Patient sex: F
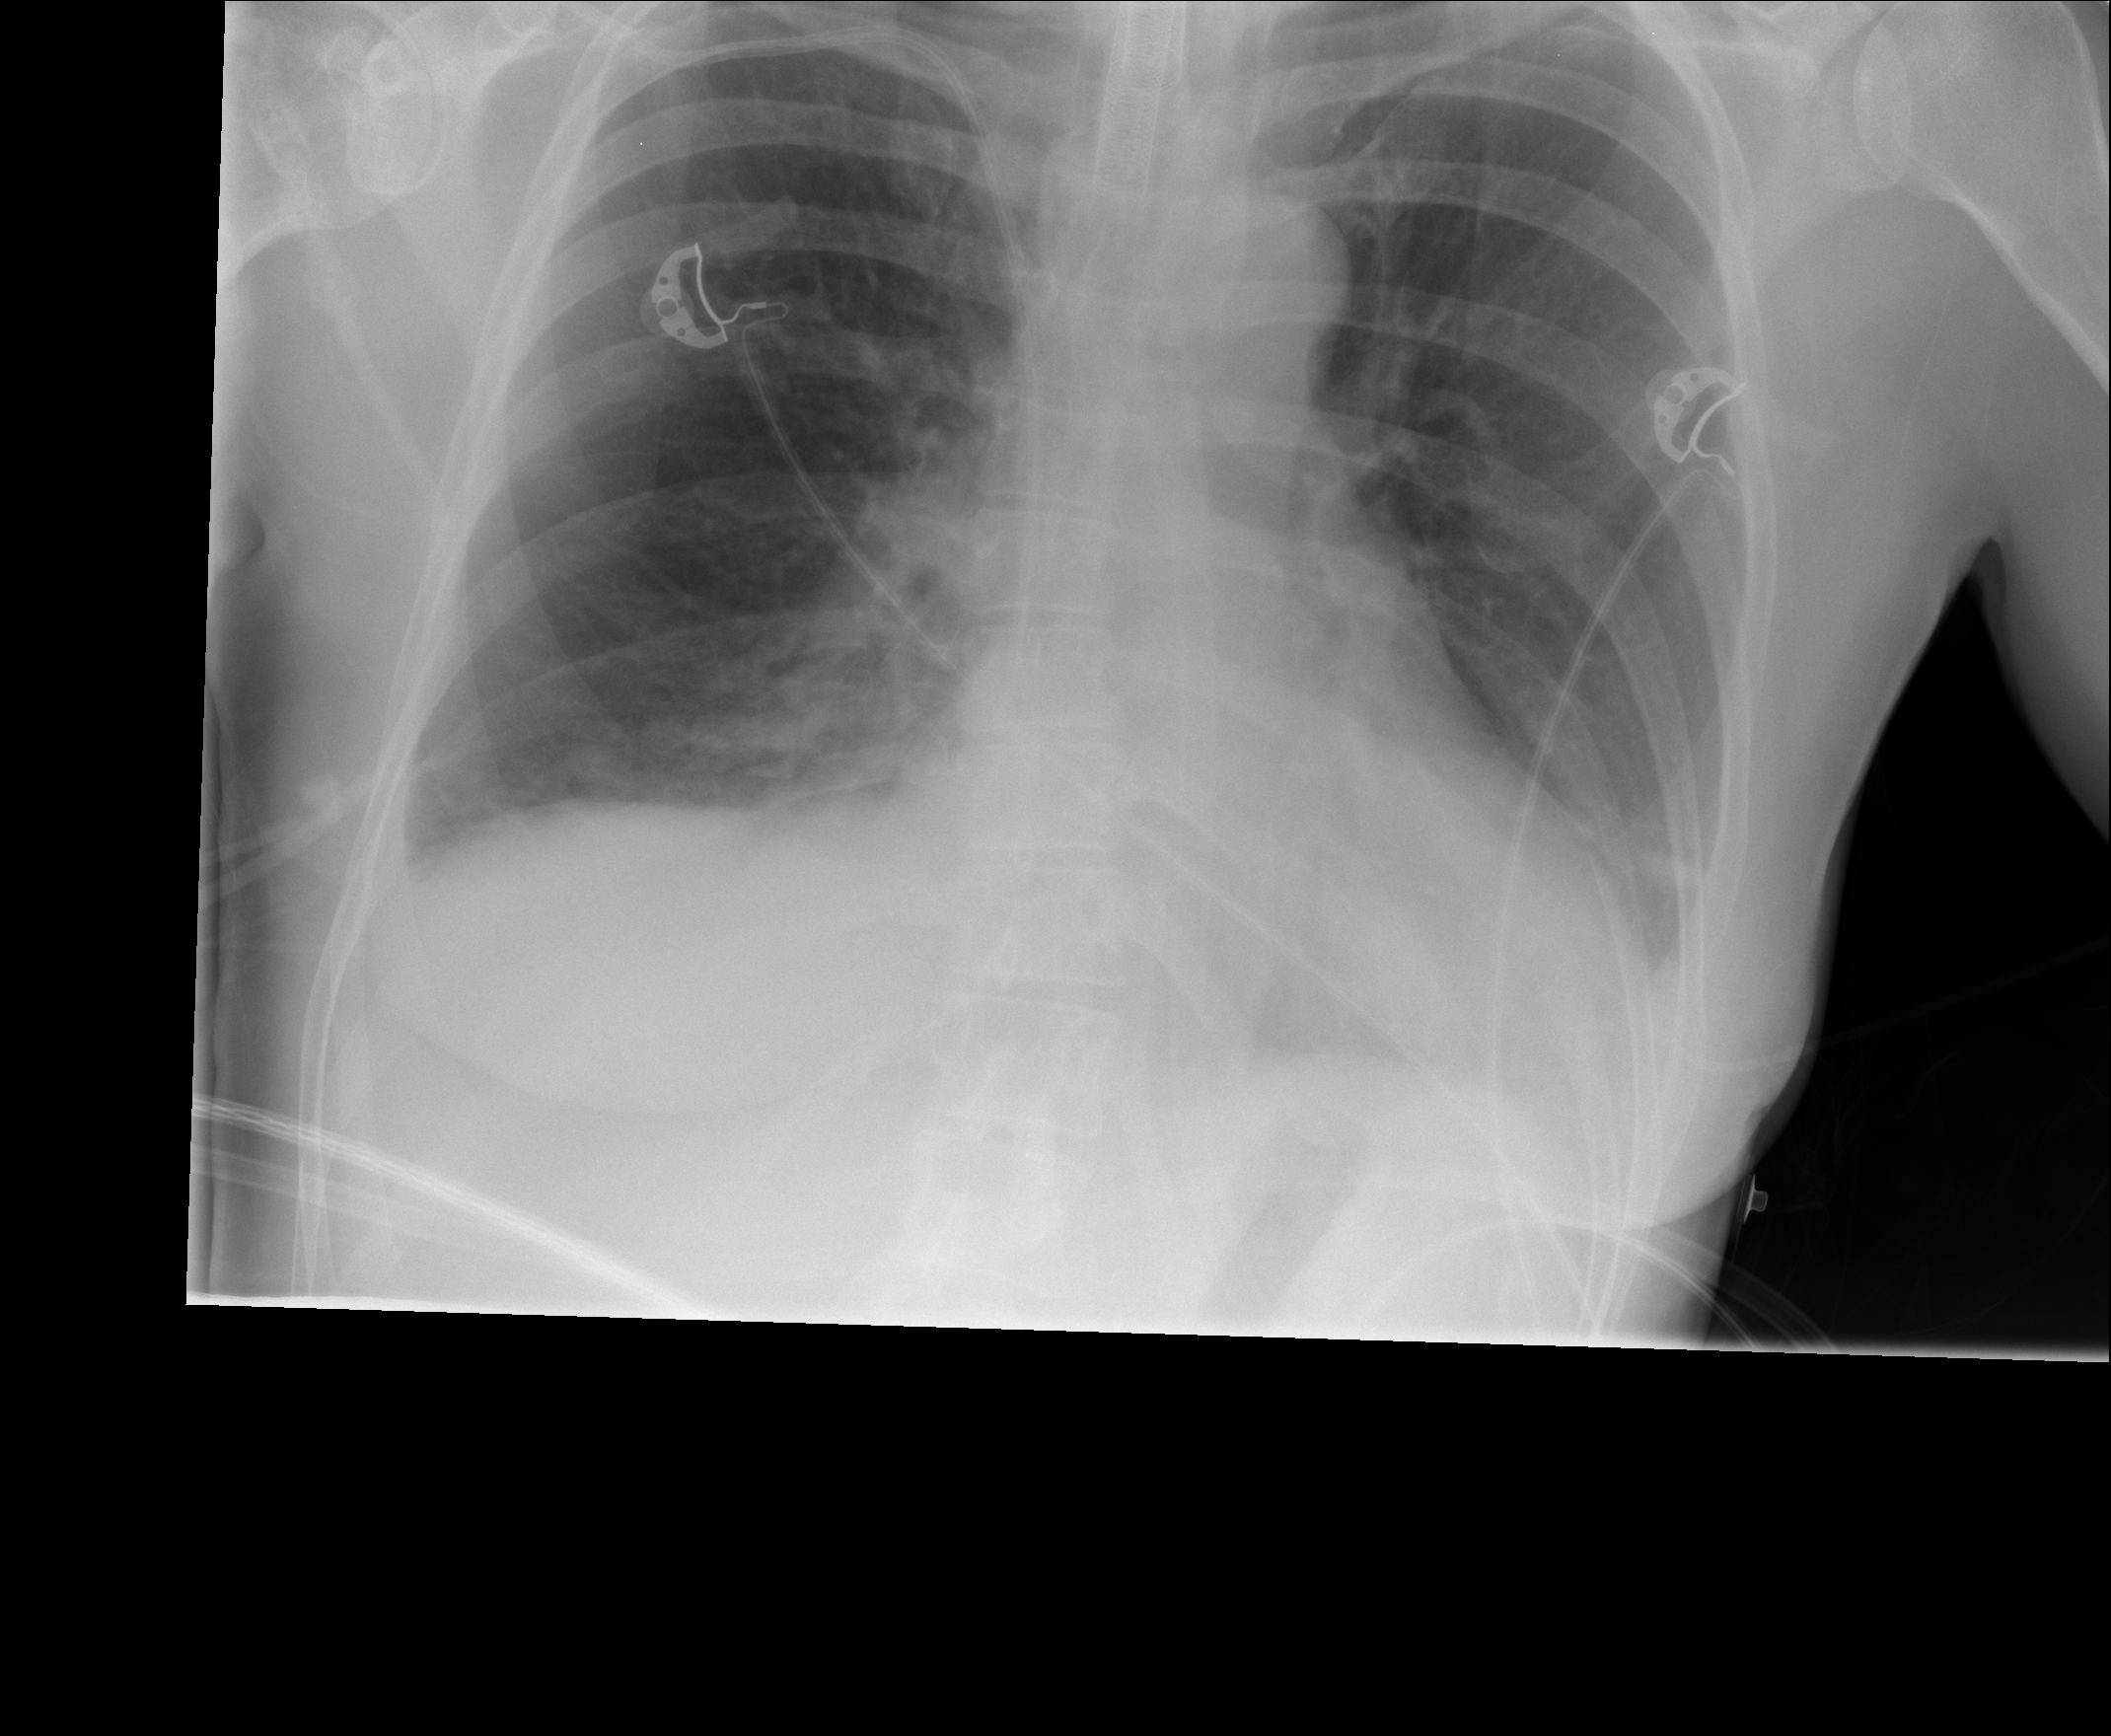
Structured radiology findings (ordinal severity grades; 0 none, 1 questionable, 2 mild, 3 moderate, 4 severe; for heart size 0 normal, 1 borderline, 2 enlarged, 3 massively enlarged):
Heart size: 1
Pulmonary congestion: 0
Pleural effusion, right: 2
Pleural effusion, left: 2
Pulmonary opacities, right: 2
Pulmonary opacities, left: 0
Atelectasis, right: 2
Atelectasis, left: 2